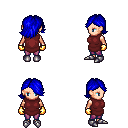
a pixel art fantasy rpg character, female body template, human, light skin, maroon tunic, magenta pants, blue swoop hairstyle, gold gloves, metal boots, four views (front, back, left, right), 2x2 character sprite sheet, small pixel art, hard edges, no anti-aliasing